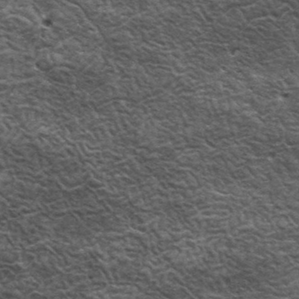
Label: frost